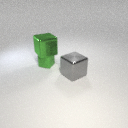
large gray metal cube to the right of small green rubber cube